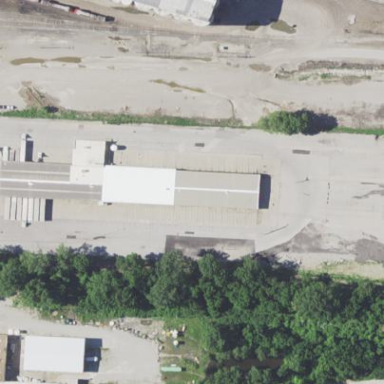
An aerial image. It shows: Industrial area.